Question: I don't seem to be able to set a 'ListView.ItemContainerStyle''s padding to zero.
As you can see from below screenshot, although I've set 'ListView.ItemContainerStyle''s padding to zero and also the padding/margin of the 'Border' component contained therein, there's still space left between the two.
Why?

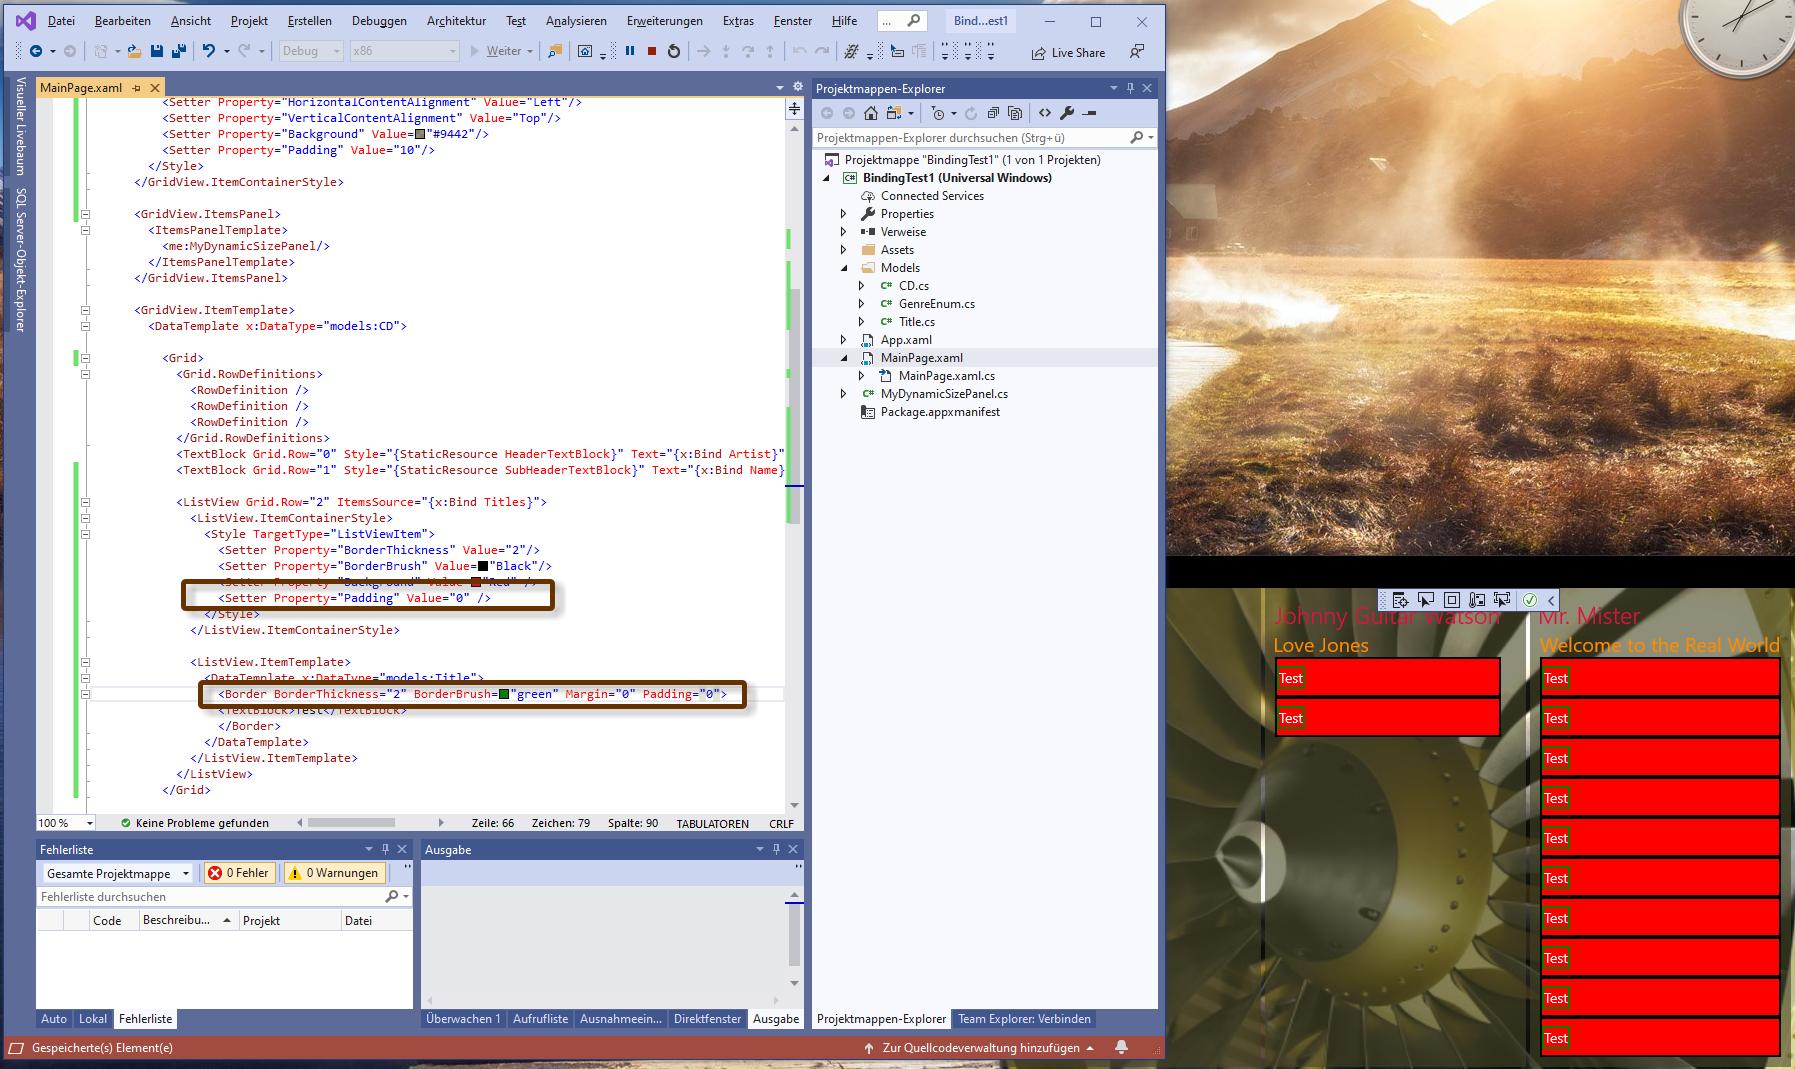
Answer: In the default control template of 'ListViewItem', there is a 'VerticalContentAlignment' property, which defaults to , this determines the vertical centering of internal elements. You can modify this property to in the container style.
'''
<ListView.ItemContainerStyle>
<Style TargetType="ListViewItem">
<Setter Property="BorderThickness" Value="2" />
<Setter Property="BorderBrush" Value="Black" />
<Setter Property="Background" Value="Red" />
<Setter Property="Padding" Value="0" />
<Setter Property="VerticalContentAlignment" Value="Stretch" />
</Style>
</ListView.ItemContainerStyle>
'''